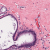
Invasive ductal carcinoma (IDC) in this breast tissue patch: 0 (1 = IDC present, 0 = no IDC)